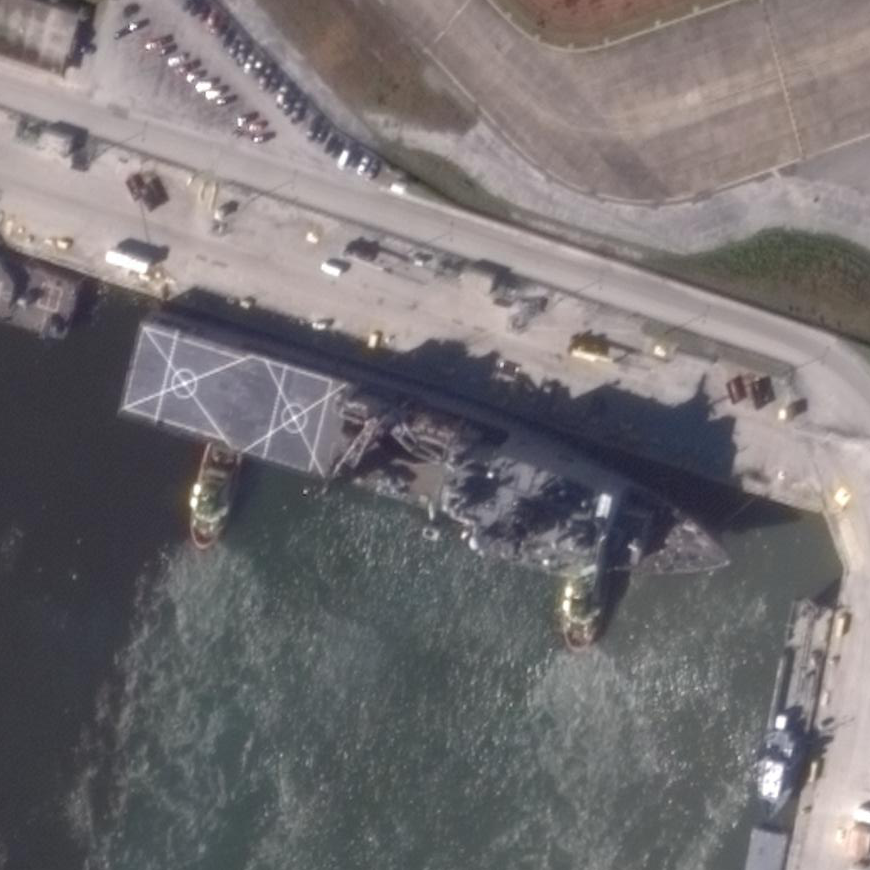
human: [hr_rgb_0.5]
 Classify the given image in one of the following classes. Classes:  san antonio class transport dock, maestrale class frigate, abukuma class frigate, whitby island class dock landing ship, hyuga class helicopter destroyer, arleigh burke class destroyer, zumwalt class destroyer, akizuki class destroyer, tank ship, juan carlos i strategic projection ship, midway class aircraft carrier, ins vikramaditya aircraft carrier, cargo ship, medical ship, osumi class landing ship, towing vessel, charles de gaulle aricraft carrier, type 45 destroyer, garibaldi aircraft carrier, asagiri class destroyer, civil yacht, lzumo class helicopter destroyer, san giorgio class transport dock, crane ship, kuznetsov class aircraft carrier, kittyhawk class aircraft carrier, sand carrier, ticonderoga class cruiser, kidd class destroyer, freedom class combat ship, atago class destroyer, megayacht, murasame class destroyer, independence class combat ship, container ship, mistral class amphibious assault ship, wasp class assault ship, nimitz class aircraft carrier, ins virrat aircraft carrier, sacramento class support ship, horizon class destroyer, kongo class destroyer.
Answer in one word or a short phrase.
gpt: Whitby Island class dock landing ship